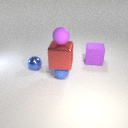
small blue rubber sphere below small purple rubber sphere